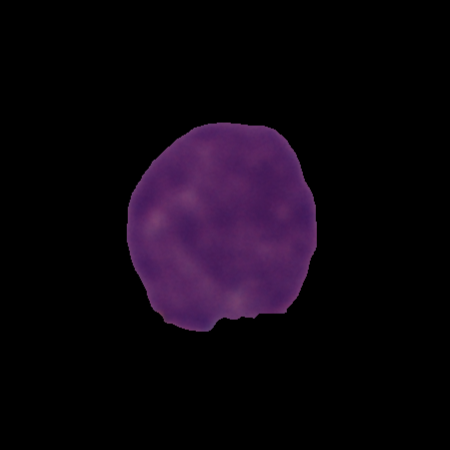
Label: cancer